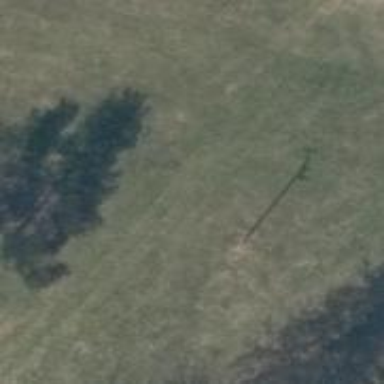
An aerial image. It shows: Power pole.